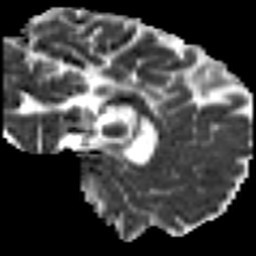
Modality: MD
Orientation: sagittal
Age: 24
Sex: male
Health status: ill
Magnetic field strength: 3 T
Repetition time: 8.4 s
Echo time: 0.0926 s